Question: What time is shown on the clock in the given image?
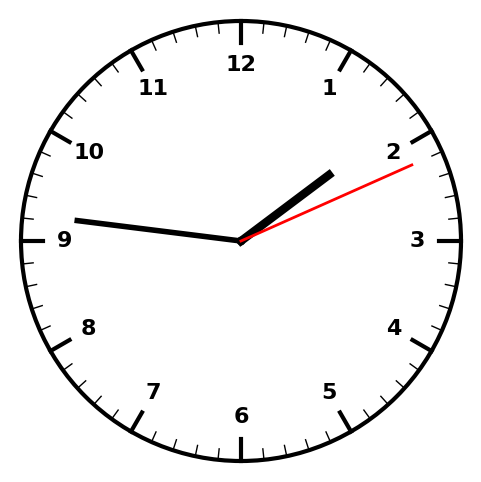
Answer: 01:46:11